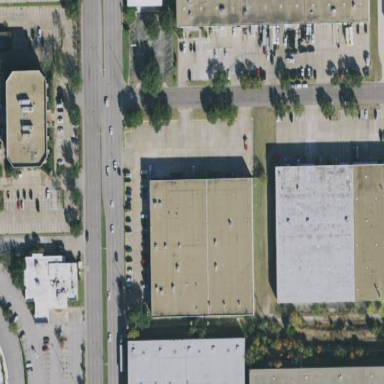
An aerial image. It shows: Warehouse.